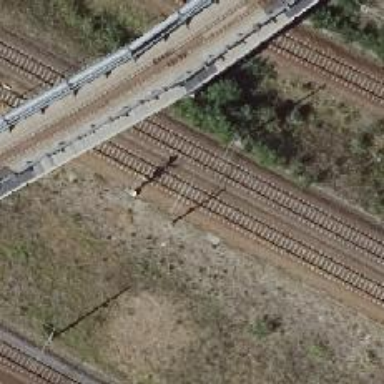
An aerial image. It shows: Railway milestone with catenary mast.